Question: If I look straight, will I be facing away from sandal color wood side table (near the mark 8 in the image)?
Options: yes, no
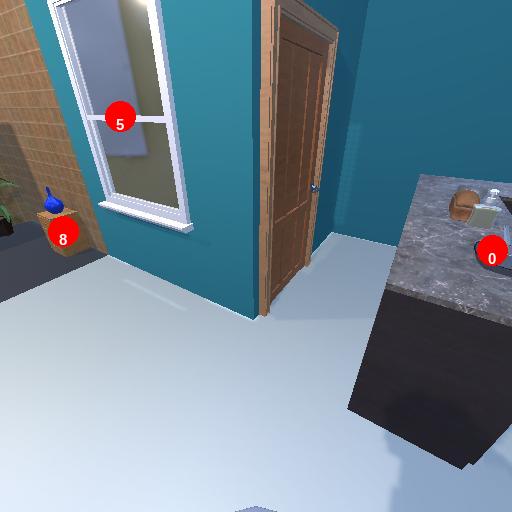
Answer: yes